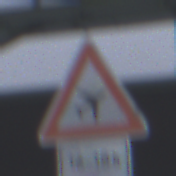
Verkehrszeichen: FlugbetriebLinks
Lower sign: ZeitangabenOhneBeschraenkungAufWochentage1
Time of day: MorningAfternoon
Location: Outdoor (Suburban)
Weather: Overcast
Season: NotSpecified
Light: Natural